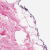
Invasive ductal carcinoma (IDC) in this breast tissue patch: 0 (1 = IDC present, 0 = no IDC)